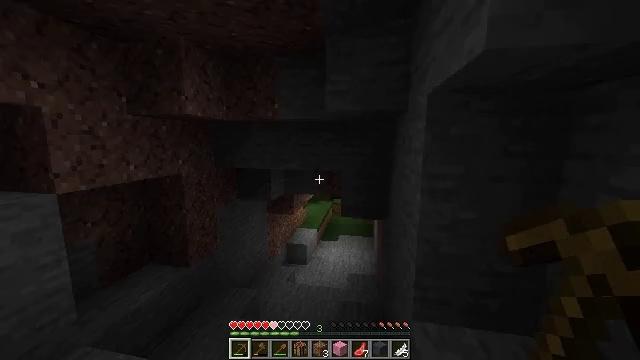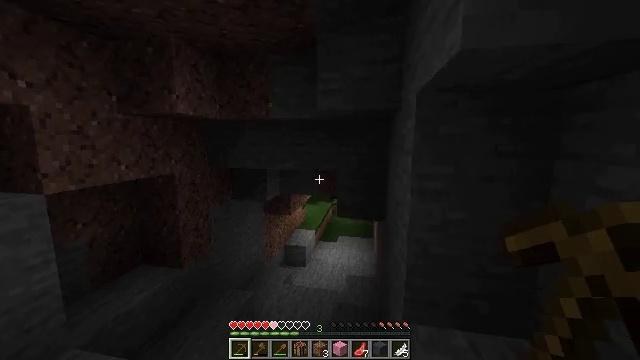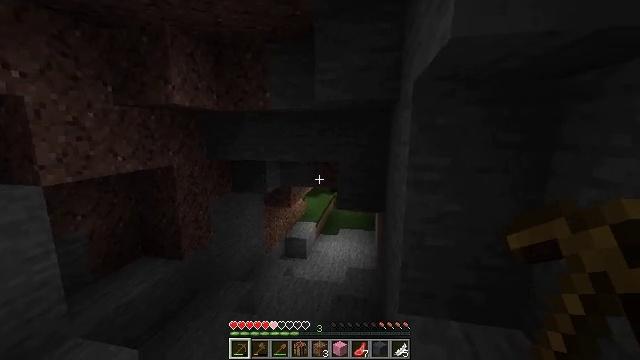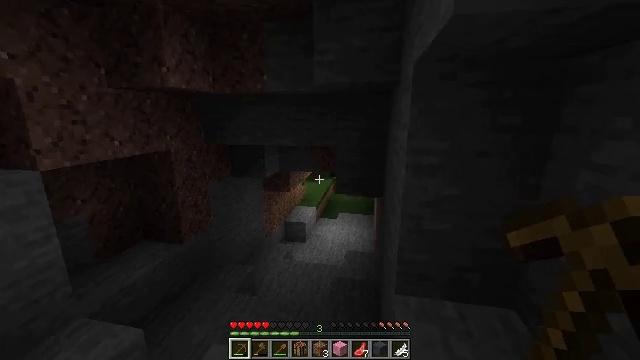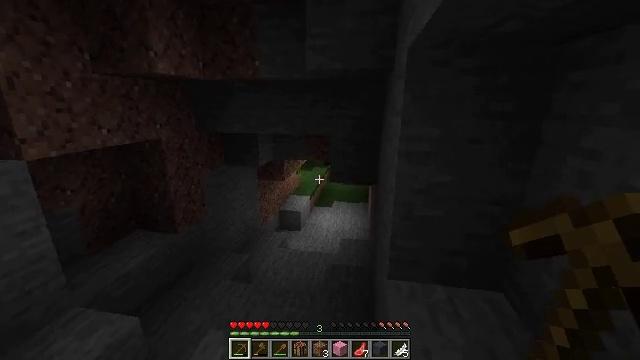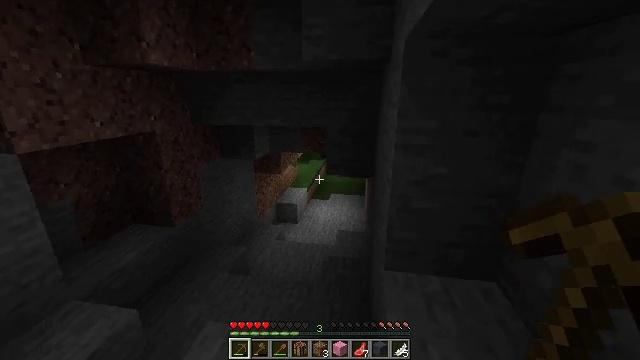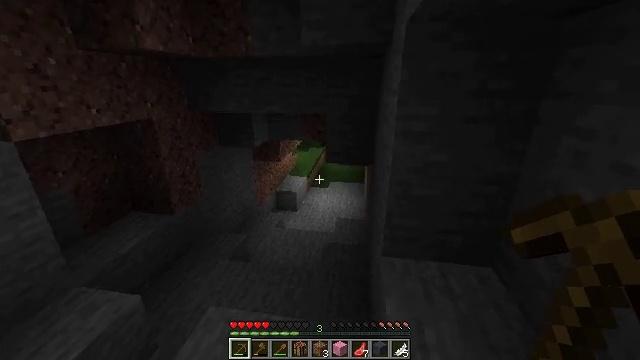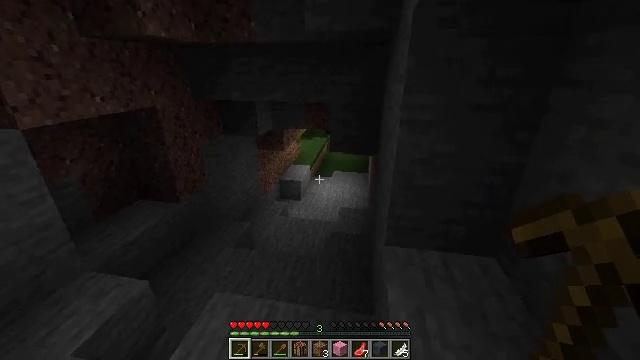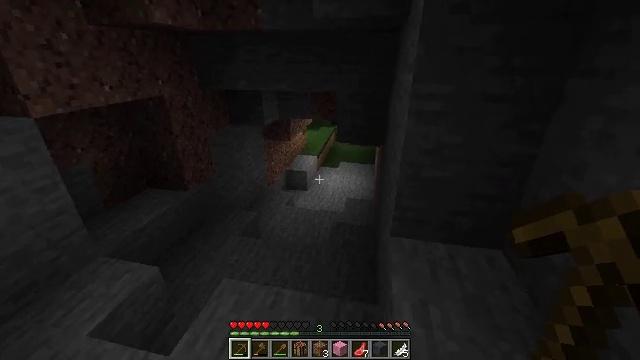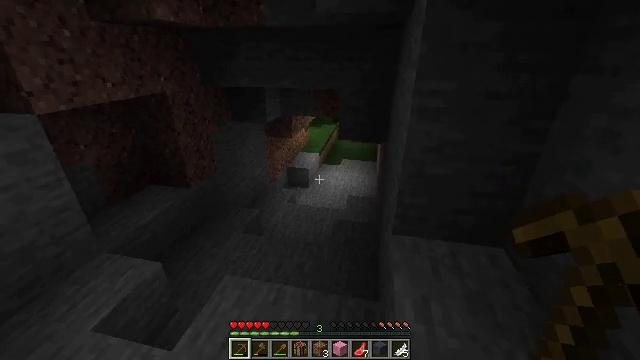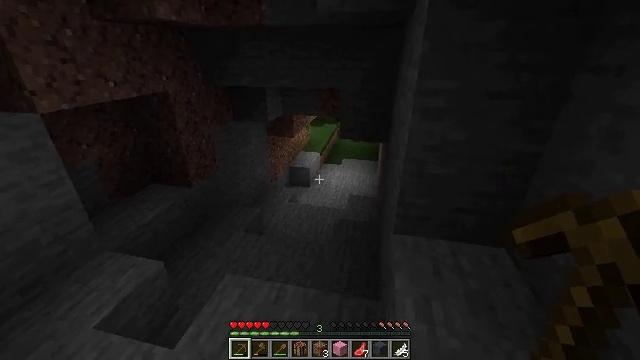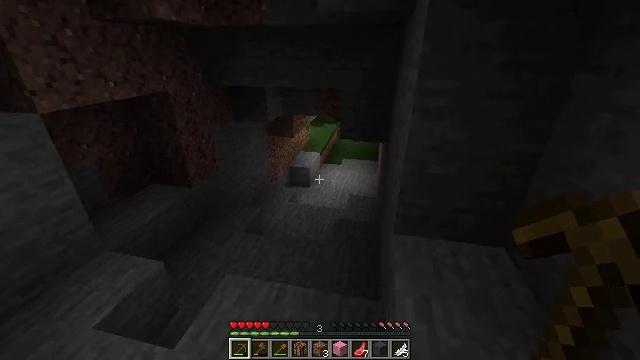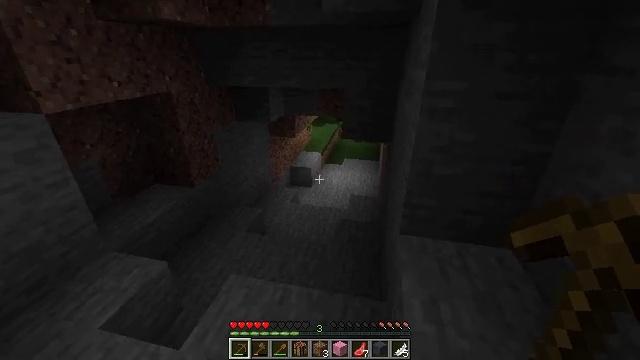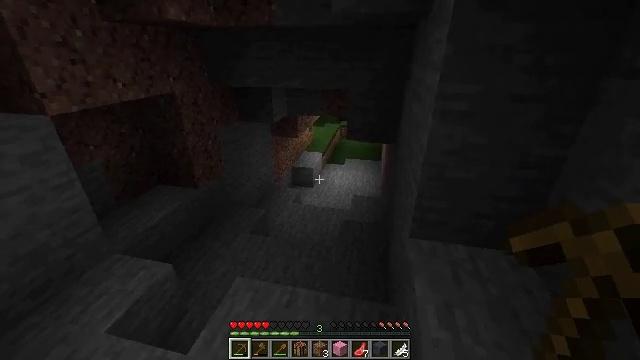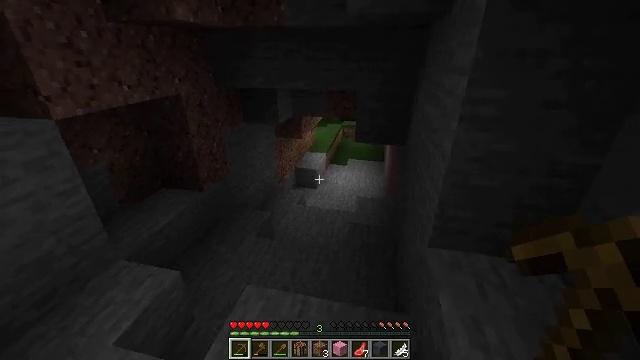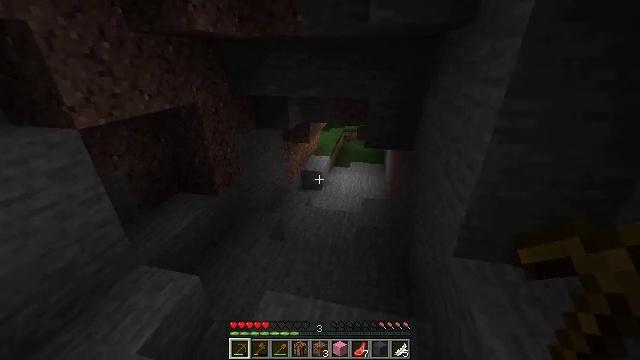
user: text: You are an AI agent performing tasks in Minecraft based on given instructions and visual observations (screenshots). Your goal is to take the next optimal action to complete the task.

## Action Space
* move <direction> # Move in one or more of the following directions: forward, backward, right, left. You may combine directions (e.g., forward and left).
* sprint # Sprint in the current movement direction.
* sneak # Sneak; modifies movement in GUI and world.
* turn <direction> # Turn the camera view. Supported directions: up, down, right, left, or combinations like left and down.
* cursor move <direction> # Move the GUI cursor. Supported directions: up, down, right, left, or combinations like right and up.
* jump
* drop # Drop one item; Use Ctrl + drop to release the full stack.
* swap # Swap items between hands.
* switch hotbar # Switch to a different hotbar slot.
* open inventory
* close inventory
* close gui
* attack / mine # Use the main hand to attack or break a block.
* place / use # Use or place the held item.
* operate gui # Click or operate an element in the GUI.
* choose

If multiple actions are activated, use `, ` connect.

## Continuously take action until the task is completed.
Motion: motion action
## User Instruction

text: Craft pink wool.
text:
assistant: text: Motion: no_op
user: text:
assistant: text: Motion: turn down
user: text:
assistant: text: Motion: turn down
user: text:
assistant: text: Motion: turn right and down
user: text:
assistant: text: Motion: turn down
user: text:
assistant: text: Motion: turn down
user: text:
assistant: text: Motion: turn down
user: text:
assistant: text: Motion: turn left and down
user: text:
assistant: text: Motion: no_op
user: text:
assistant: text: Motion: no_op
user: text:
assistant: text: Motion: no_op
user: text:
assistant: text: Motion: move left
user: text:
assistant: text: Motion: move forward and move left
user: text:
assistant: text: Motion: move forward and move left, sprint
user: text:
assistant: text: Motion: move forward and move left, sprint
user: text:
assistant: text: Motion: move forward and move left, sprint
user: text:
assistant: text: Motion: move forward, sprint
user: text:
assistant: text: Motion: move forward and move left, sprint
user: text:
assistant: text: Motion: move forward and move left, sprint, turn right and up
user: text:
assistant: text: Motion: move forward and move left, sprint, turn right and up
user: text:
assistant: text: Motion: move forward and move left, sprint, turn right and up
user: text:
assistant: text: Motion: move forward and move left, sprint, turn right and up
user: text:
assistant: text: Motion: move forward and move left, sprint, turn right and up
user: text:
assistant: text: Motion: move forward and move left, sprint, turn right
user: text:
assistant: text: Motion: move forward and move left, sprint, turn right
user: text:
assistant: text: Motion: move forward and move left, sprint, turn right
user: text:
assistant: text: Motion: move forward, sprint
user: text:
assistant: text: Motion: move forward and move left, sprint
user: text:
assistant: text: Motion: move forward and move left, sprint
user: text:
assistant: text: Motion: move forward and move left, sprint